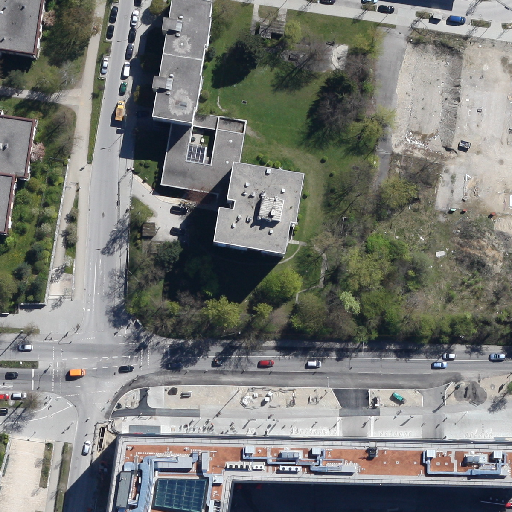
Referring expression: car driving on the road